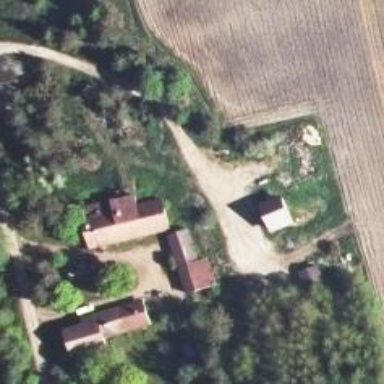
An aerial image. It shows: Farmyard in rural farm setting.